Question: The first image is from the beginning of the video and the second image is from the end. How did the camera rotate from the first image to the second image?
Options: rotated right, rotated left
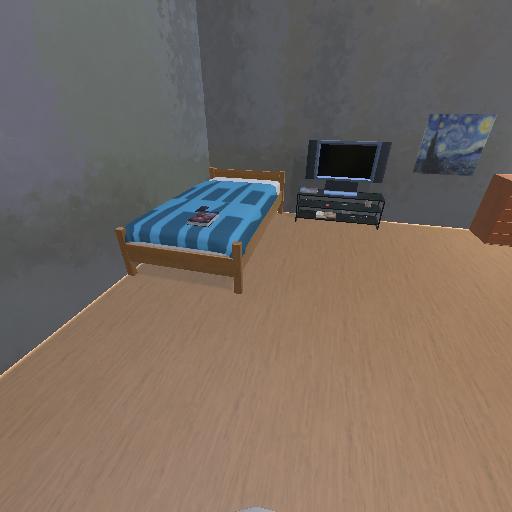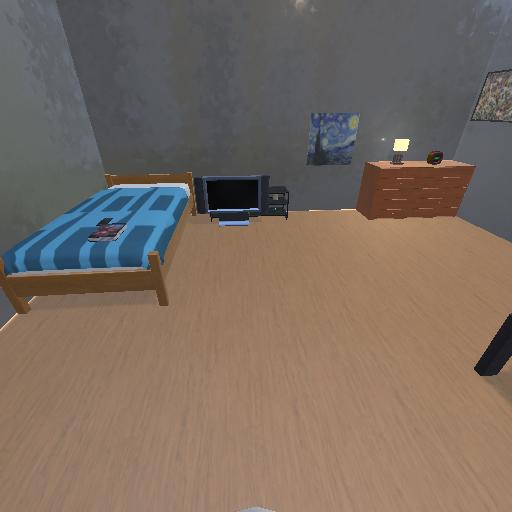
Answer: rotated right